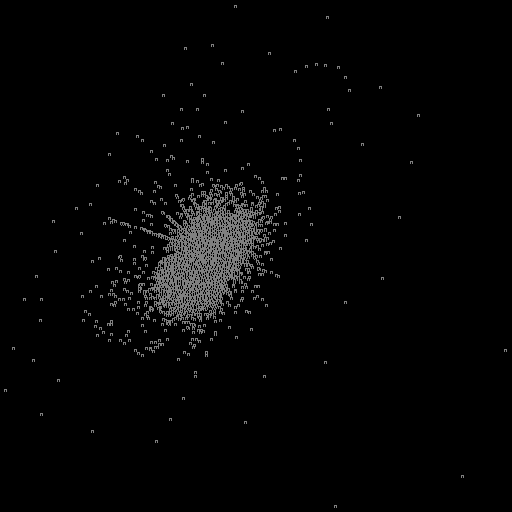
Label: supernova